Question: Hello i have a next problem, i wan't my page to stretch in height if content will be more than window height, otherwise just be fullscreen. But now it looks like this:

Here is my HTML:
'''
<!DOCTYPE html>
<html>
<head>
<meta content="width=1100" name="viewport">
<meta content="text/html; charset=UTF-8" http-equiv="Content-Type">
<script src="js/jquery-1.11.0.min.js"></script>
<link type="text/css" rel="stylesheet" href="css/style.css">
<script>
var previousPage;
$(document).ready( function() {
SwitchPage("home");
FixNavigation();
$("#home").on("click", function() {
SwitchPage("home")
});
$("#info").on("click", function() {
SwitchPage("info")
});
$("#prices").on("click", function() {
SwitchPage("prices")
});
$("#schedule").on("click", function() {
SwitchPage("schedule")
});
$("#kontacts").on("click", function() {
SwitchPage("kontacts")
});
$("#education").on("click", function() {
SwitchPage("education")
});
});
function SwitchPage(name) {
if (previousPage!=name)
{
$('#'+name).addClass('active');
if(previousPage!=null){
$('#'+previousPage).removeClass('active');
}
previousPage=name;
$("#content-inner").load("pages/"+name+".html");
}
}
function FixNavigation() {
}
</script>
</head>
<body>
<div>
<div class="header">
<div class="header-inner">
</div>
</div>
<div class="tabs">
<div class="tabs-inner">
<ul>
<li><a id="home">Sakums</a></li>
<li><a id="info">Informacija</a></li>
<li><a id="prices">Pakalpojumi un cenas</a></li>
<li><a id="schedule">Darba laiks</a></li>
<li><a id="kontacts">Kontakti</a></li>
<li><a id="education">Izglitiba</a></li>
</ul>
</div>
</div>
<div class="content">
<div class="content-inner" id="content-inner">
</div>
</div>
<div class="footer">
<div class="footer-inner">
</div>
</div>
</div>
</body>
'''
And here is my CSS:
'''
body{
min-width: 960px;
min-height: 100%;
margin: 0;
padding: 0 0 1px;
position: relative;
display: block;
background: #ff8b10 url(images/main_background.jpg) no-repeat;
font: normal normal 18px Georgia, Utopia, 'Palatino Linotype', Palatino, serif;
color: #000000;
}
.header{
margin-top: 30px;
height: 300px;
}
.header-inner{
height: 300px;
width: 960px;
margin: 0 auto;
}
.tabs{
margin-top: 30px;
}
.tabs-inner{
width: 900px;
margin: 0 auto;
}
ul {
width: 100%;
background: transparent none no-repeat scroll left;
margin: 0;
padding: 0;
overflow: hidden;
list-style: none;
line-height: 1.2;
display: table;
table-layout: fixed;
}
li{
border: none;
margin: 0;
padding: 0;
float: left;
text-indent: 0;
display: table-cell;
width: auto;
text-align: center;
}
a{
background-image: url('images/pixel.png');
display: inline-block;
padding: .25em 1em;
font: normal normal 20px Georgia, Utopia, 'Palatino Linotype', Palatino, serif;
border-right: 1px solid transparent;
color: #000000;
text-decoration: none;
}
a:hover {
background-color: #ffb267;
color: #660000;
cursor: pointer;
}
.active{
background-color: #ffd7ae;
color: #660000;
}
.content{
margin-top: 30px;
}
.content-inner{
width: 880px;
margin-top: 0px;
margin-right: auto;
margin-bottom: 0px;
margin-left: auto;
}
.footer{
margin-top: 30px;
color: #ff8b10;
height: 100px;
background: #000000 url(images/footer.png) repeat scroll top left;
}
.footer-inner{
}
.home_content{
background: transparent url(images/content.png) repeat scroll top left;
}
'''
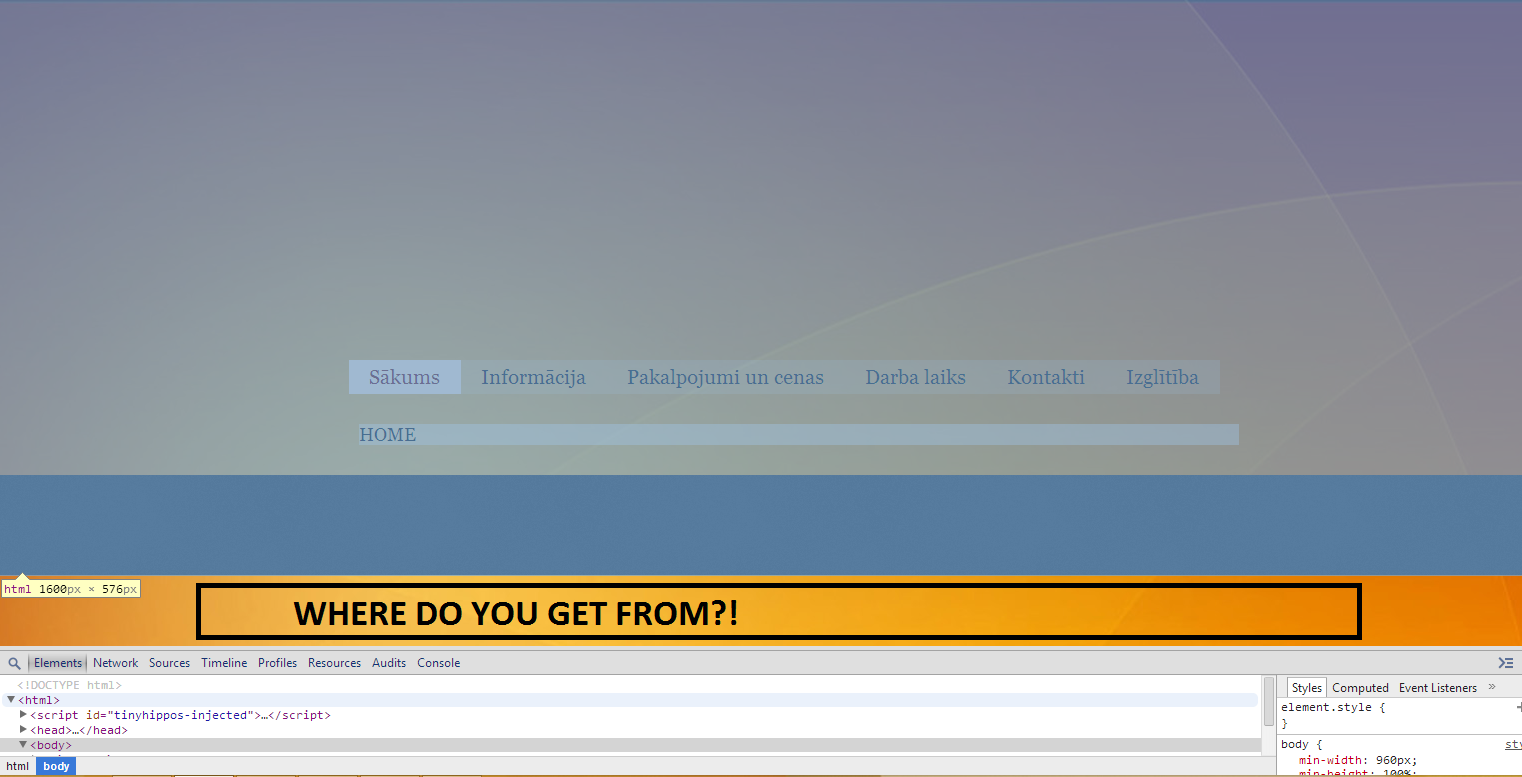
Answer: You need 'height: 100%' both on 'html' and 'body'.
Here's a similar question: <URL>.